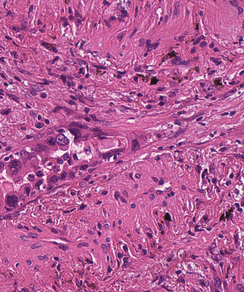
Tumor epithelial tissue: yes
Tumor-associated stroma tissue: yes
Normal tissue: no